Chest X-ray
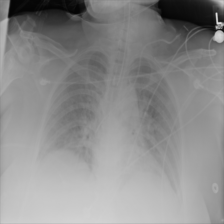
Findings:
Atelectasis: negative
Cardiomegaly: negative
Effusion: negative
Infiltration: positive
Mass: negative
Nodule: negative
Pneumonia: negative
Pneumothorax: negative
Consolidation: negative
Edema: negative
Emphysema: negative
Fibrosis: negative
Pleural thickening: negative
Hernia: negative